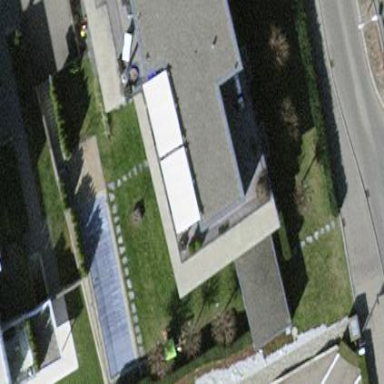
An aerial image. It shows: View of roof of building.